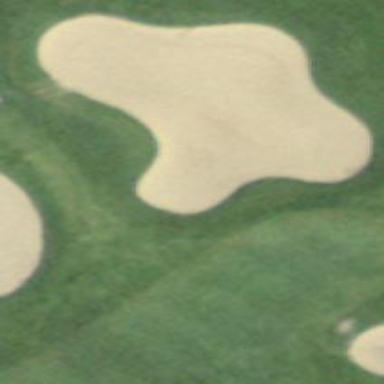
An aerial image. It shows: Golf bunker filled with sandy terrain.